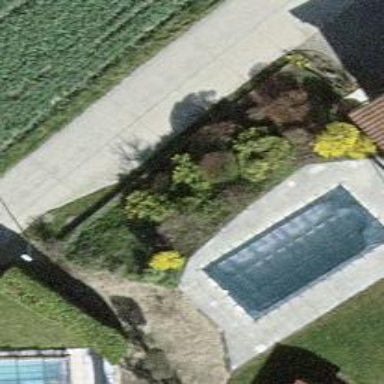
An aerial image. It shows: Swimming pool located in leisure land.